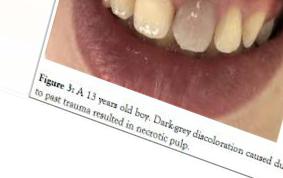
Condition: Tooth Discoloration